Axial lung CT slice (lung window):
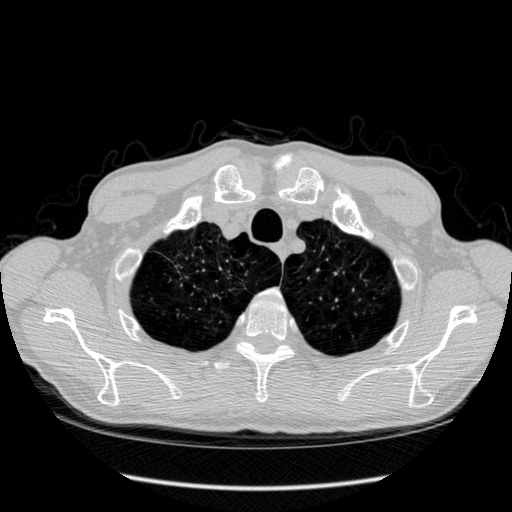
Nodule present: no